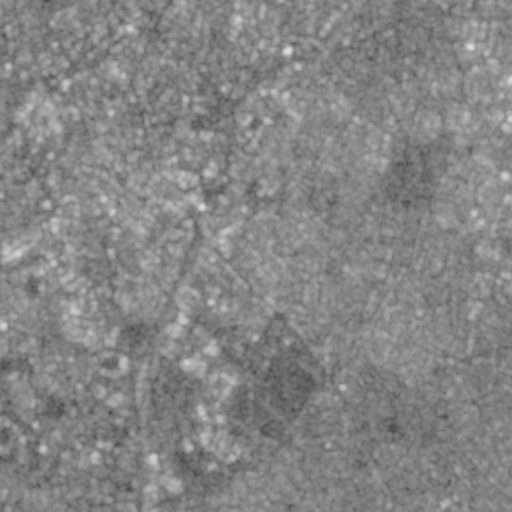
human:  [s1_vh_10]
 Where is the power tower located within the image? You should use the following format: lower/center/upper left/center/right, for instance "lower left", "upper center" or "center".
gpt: The power tower is located in the lower left of the image.
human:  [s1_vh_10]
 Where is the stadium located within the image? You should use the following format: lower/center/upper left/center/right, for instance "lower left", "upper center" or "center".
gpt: The stadium is located in the lower left of the image.
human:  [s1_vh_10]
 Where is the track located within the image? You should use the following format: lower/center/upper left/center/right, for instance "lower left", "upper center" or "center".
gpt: The track is located in the upper left of the image.
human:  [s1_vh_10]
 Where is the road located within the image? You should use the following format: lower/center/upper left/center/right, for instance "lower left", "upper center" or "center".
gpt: There is no road in the image.

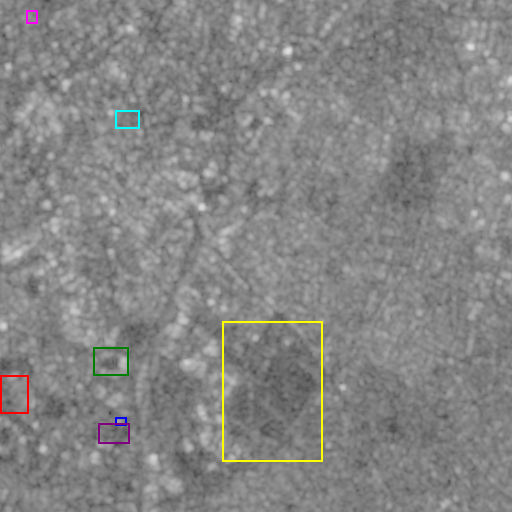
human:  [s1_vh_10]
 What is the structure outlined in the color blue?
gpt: The structure outlined in blue is a gas station.
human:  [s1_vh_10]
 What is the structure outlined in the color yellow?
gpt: The structure outlined in yellow is a park.
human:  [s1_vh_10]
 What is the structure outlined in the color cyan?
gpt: The structure outlined in cyan is a parking garage.
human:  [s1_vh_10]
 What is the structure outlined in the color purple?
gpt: The structure outlined in purple is a parking lot.
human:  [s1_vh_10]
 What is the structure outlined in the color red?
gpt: The structure outlined in red is a power substation.
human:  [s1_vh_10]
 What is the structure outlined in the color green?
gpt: The structure outlined in green is a stadium.
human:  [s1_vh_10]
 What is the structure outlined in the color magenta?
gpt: The structure outlined in magenta is a track.
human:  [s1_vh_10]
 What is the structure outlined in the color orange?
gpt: There is no orange outline.